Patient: sex F, age 53
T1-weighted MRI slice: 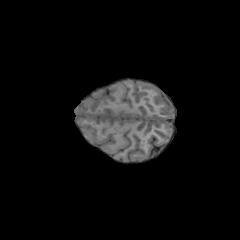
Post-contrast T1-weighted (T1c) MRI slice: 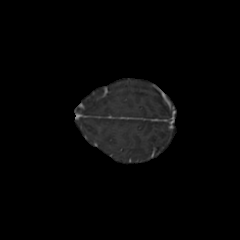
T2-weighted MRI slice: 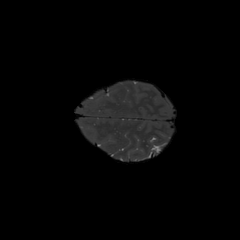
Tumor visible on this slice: no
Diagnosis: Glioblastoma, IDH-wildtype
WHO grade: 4